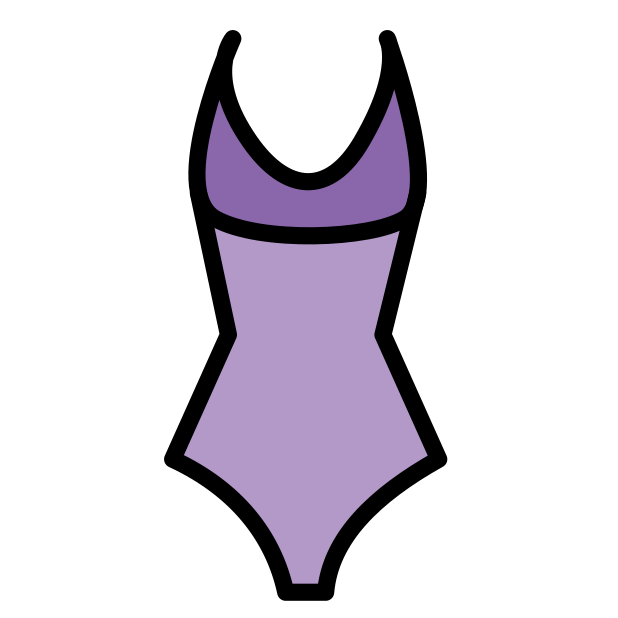
Emoji: 🩱
Name: one-piece swimsuit
Unicode: 0x1fa71